Question: I have a simple scene in 2D. The right yellow box is the "Player", while the green & brown thing is the "Obstacle".
Player has a 'BoxCollider2D', 'RigidBody2D' and a C# script named 'Hero.cs' attached to it. 'BoxCollider2D' enabled 'Is Trigger'; 'RigidBody2D' enabled 'Is Kinematics'; other settings are left in default values.
Obstacle has only a 'BoxCollider2D' with 'Is Trigger' enabled.
and here is the 'Hero.cs':
'''
using UnityEngine;
using System.Collections;
public class Hero : MonoBehaviour {
public float moveSpeed = 0.1f;
private Vector3 moveDirection;
// Use this for initialization
void Start () {
}
// Update is called once per frame
void Update () {
Vector3 currentPos = transform.position;
if(Input.GetKey("left")) {
transform.Translate(new Vector3(-1, 0, 0));
} else if(Input.GetKey("right")) {
transform.Translate(new Vector3(1, 0, 0));
}
}
void OnCollisionEnter2D(Collision2D collision) {
Debug.Log("Colliding");
}
void OnTriggerEnter2D(Collider2D other) {
Debug.Log("Triggering");
}
}
'''
Only "Triggering" appears in Console Log.
What should I add to make the "Player" inaccessible to the "Obstacle" (no need to bounce away)?
Note: Using Unity 4.5
---
Update: After I set 'Gravity Scale' to , collision detection works, but in a strange way. The "Player" go sideway during collision. Watch this <URL>.
I expect the Player only go along X or Y axis. What did I miss ?

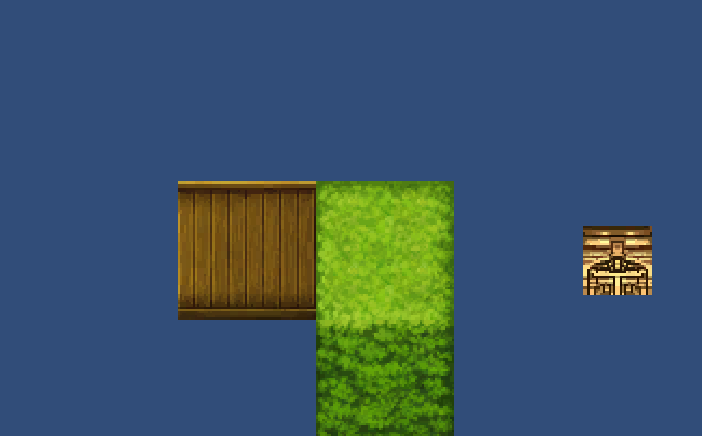
Answer: ## IsTrigger
Triggers let other colliders pass through without any collision happening. They are only triggering an event, hence the name.
If you disable 'IsTrigger' for both objects, you will get collisions and the corresponding events are fired.
More infos here: <URL>
## IsKinematic
Kinematic rigidbody colliders will only collide with other non-kinematic rigidbody colliders.
Have a look at this matrix <URL>
Disable 'IsKinematic' and move the player with <URL> if you don't want to use force values to move the player.